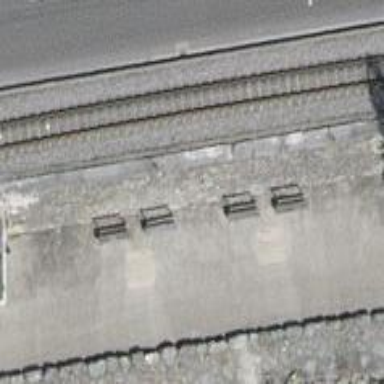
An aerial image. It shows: Brown bench in the vicinity.